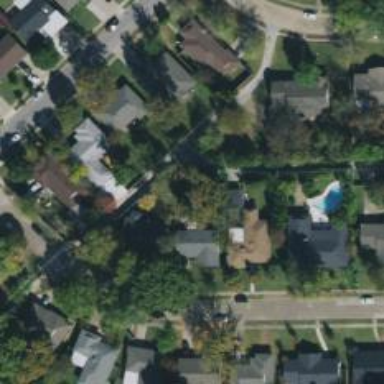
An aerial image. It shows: Alley classified as service road.